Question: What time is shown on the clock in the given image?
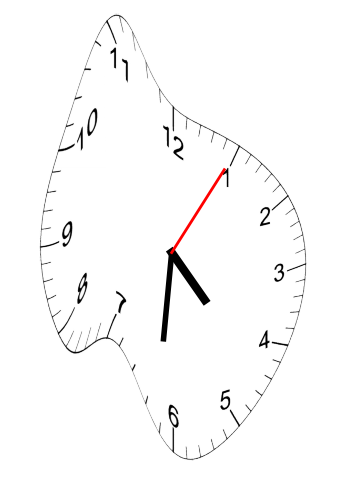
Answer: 04:31:05